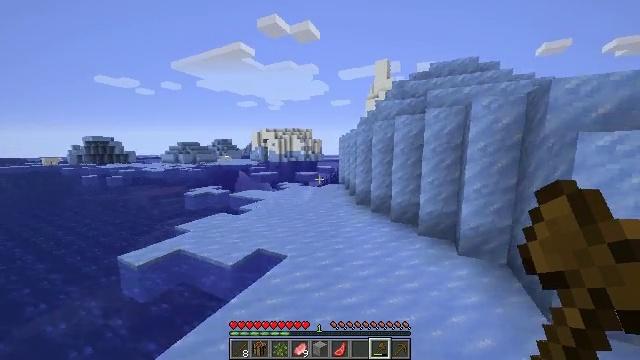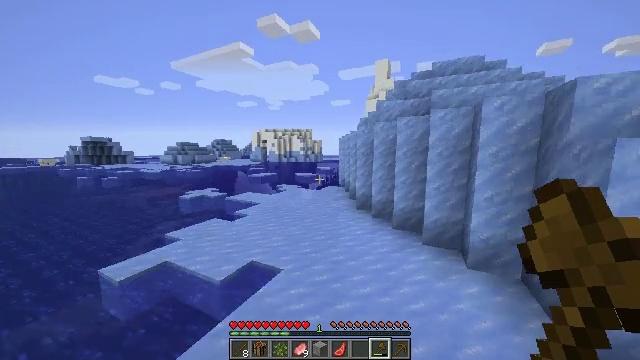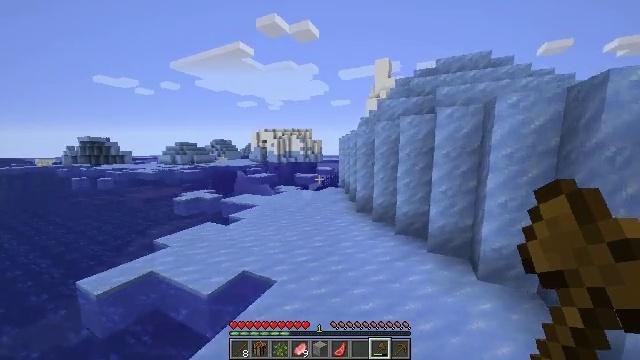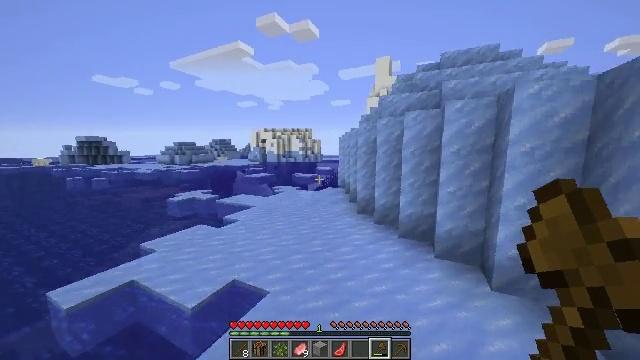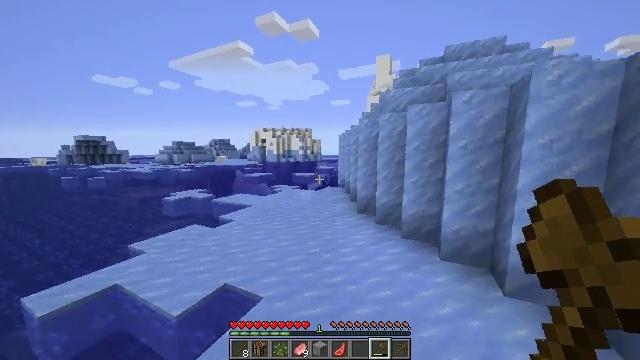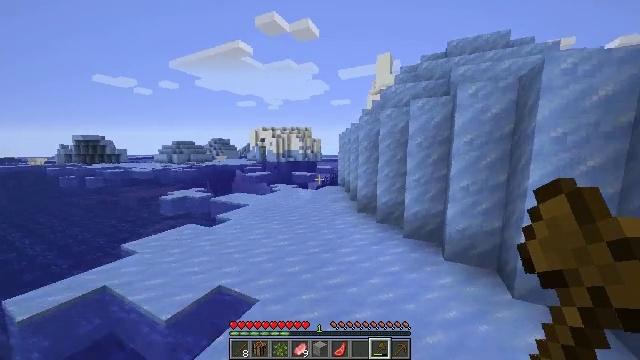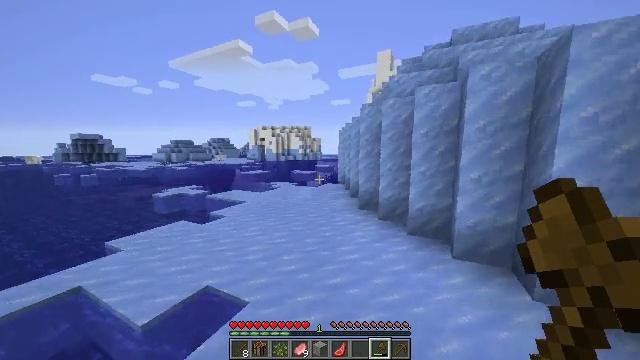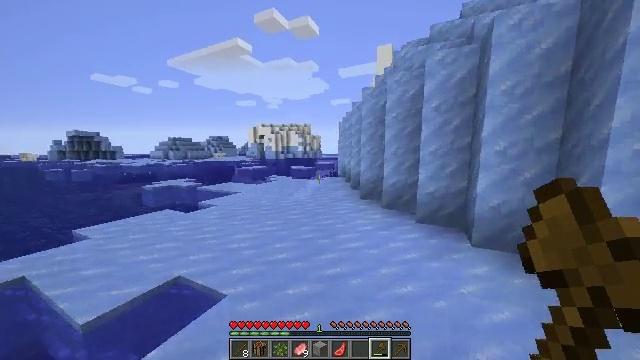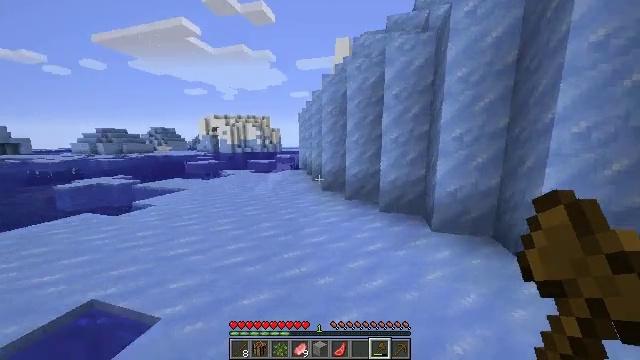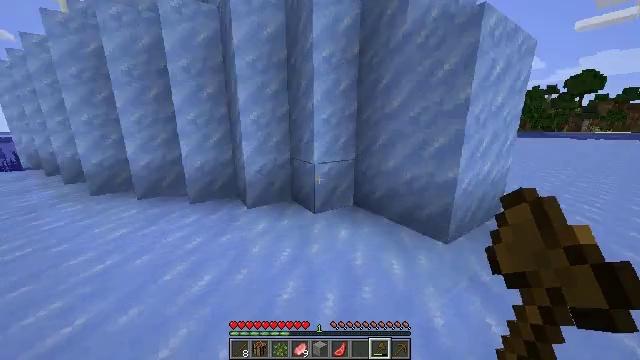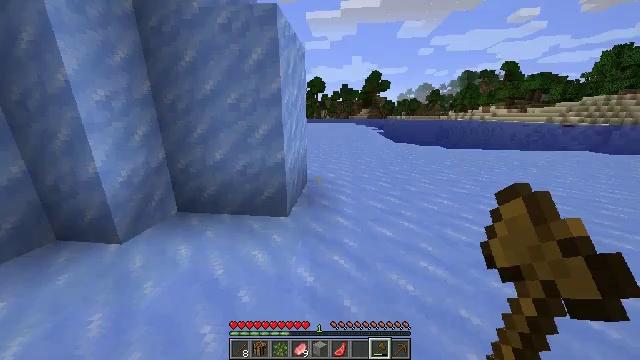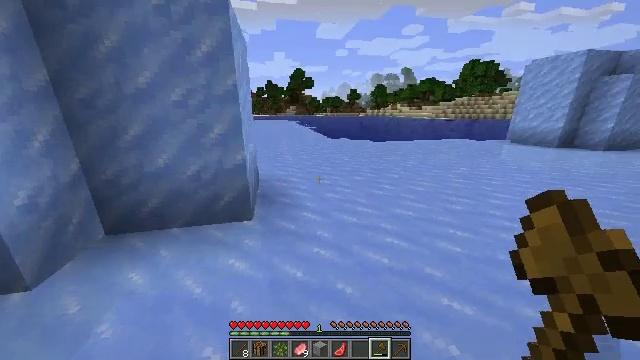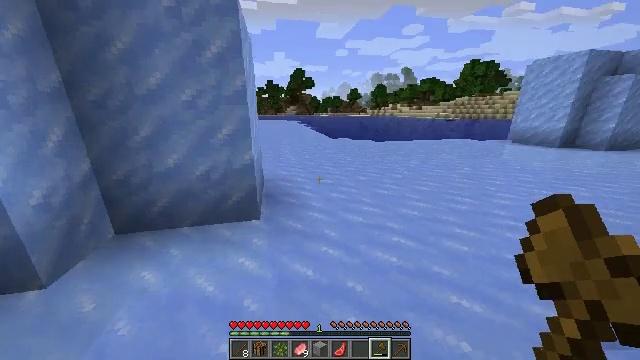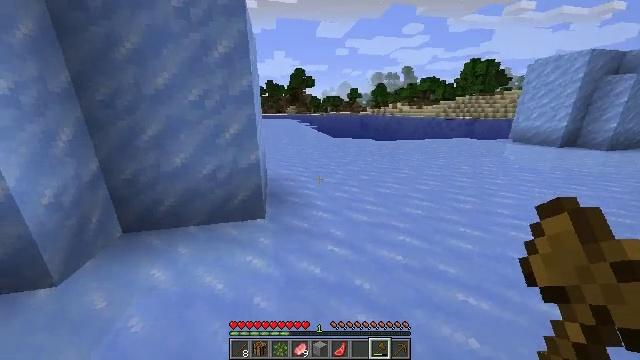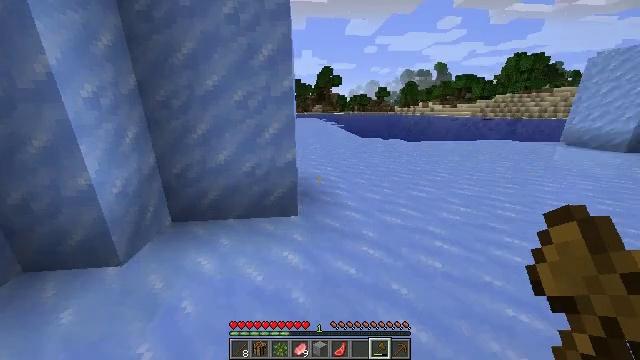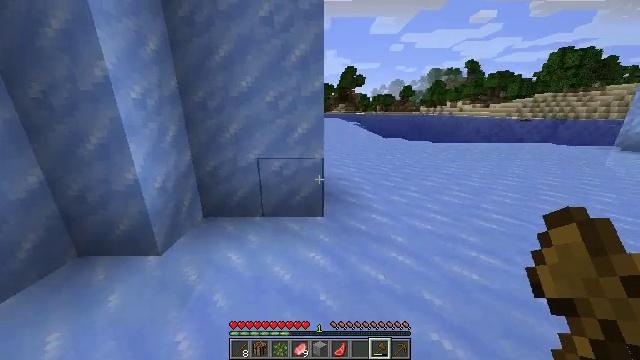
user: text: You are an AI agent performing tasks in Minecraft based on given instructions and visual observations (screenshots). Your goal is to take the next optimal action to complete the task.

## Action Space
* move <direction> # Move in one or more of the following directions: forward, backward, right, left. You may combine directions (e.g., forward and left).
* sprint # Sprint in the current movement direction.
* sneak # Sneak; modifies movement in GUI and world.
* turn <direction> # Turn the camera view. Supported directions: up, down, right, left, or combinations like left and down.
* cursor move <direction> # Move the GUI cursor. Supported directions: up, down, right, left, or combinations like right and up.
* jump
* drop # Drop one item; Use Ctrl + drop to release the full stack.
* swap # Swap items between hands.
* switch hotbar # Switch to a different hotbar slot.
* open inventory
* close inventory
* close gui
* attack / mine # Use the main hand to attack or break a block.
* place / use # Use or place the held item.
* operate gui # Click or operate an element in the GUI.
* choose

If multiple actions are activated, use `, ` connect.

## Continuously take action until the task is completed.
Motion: motion action
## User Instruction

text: Mine packed ice from icy biomes.
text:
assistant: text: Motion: move forward, jump
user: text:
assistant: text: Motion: move forward, jump
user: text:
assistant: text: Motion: move forward, jump
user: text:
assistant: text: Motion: move forward, jump
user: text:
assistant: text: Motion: move forward, jump
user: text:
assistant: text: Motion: move forward, jump
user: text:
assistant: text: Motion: move forward, jump
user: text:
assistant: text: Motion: move forward, turn right and down, jump
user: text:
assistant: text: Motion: move forward, turn right and down
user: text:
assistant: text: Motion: move forward, turn right and down
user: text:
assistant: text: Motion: move forward and move right, turn right
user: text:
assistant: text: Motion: move forward and move right
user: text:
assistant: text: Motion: move forward and move right
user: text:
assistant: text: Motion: move forward and move right, turn left
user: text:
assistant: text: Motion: move forward and move right, turn left
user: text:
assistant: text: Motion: move forward and move right
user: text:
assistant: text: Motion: move forward and move right
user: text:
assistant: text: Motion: move forward and move right
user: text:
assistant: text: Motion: move forward and move right
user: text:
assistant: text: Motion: move forward and move right
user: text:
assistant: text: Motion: move forward
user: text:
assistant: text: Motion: move forward
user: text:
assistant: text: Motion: move forward, turn right
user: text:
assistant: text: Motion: move forward, turn right
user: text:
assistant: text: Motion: move forward, turn right
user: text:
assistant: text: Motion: move forward
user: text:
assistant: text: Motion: move forward
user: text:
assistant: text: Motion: move forward
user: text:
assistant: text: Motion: move forward
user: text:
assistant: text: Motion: move forward, turn left